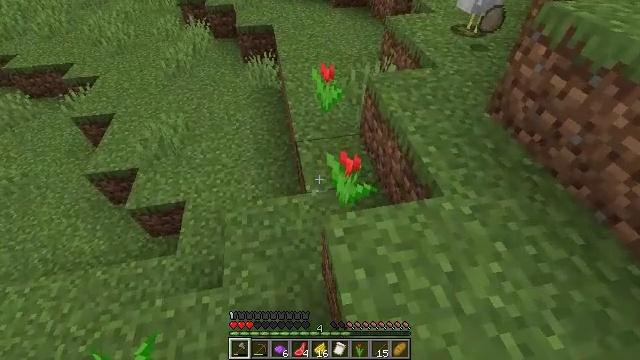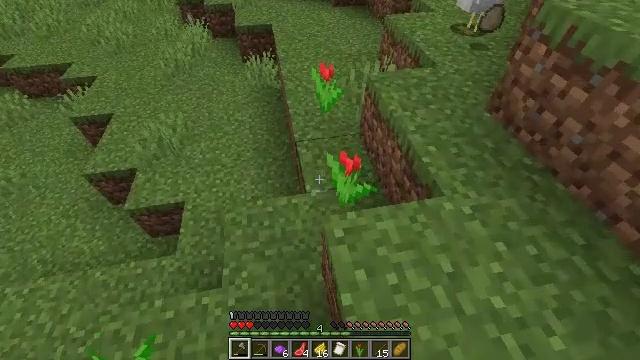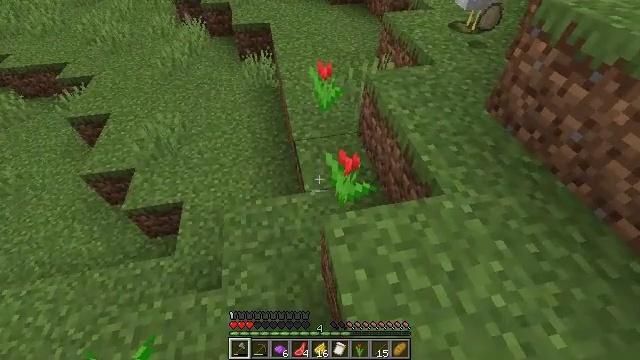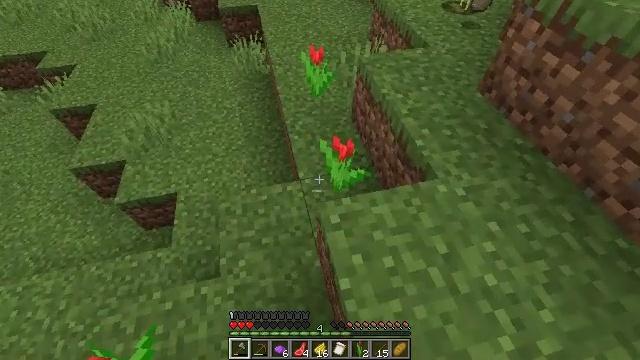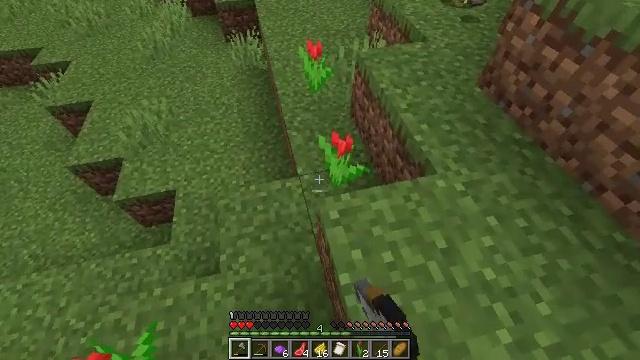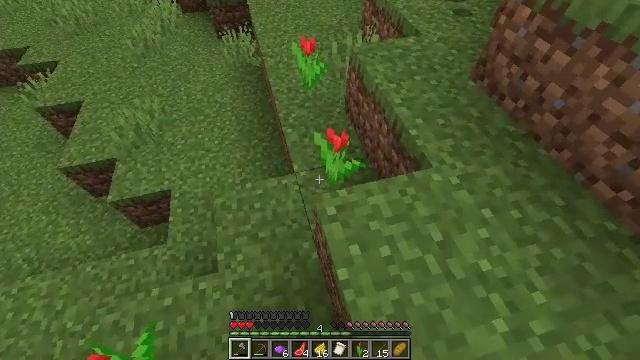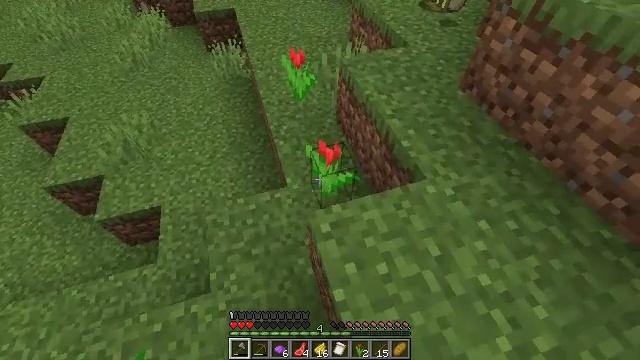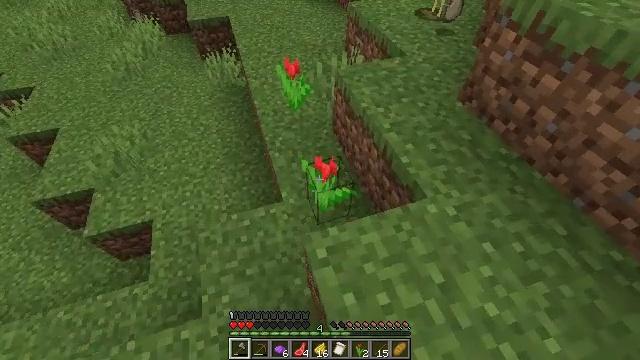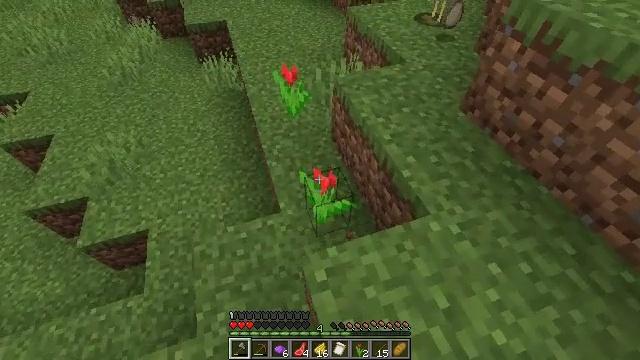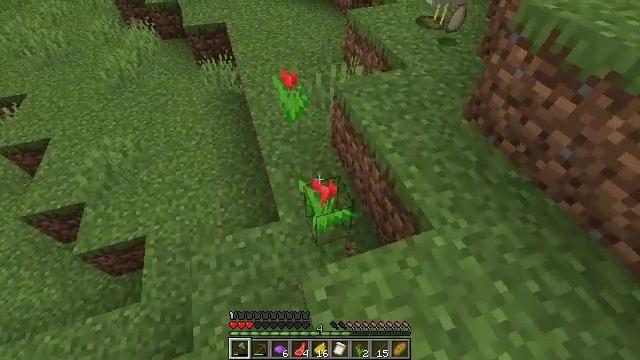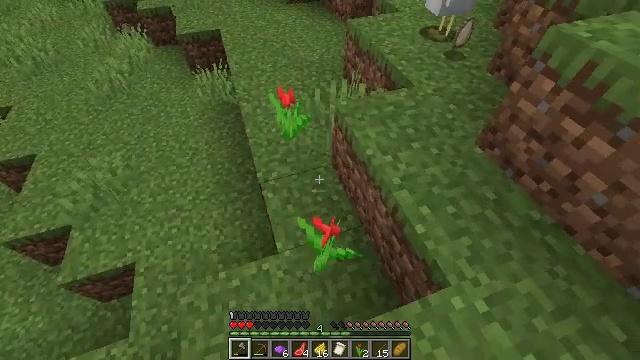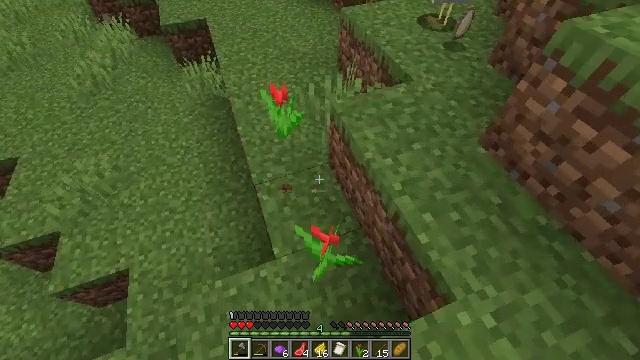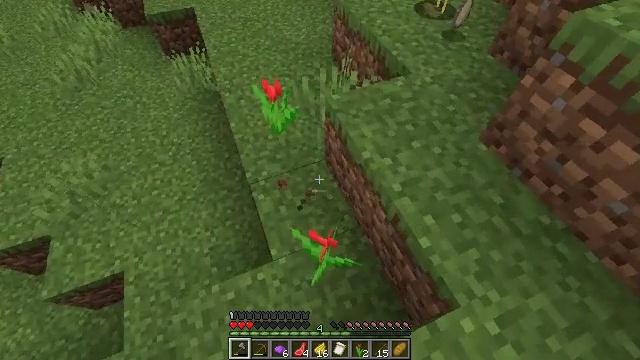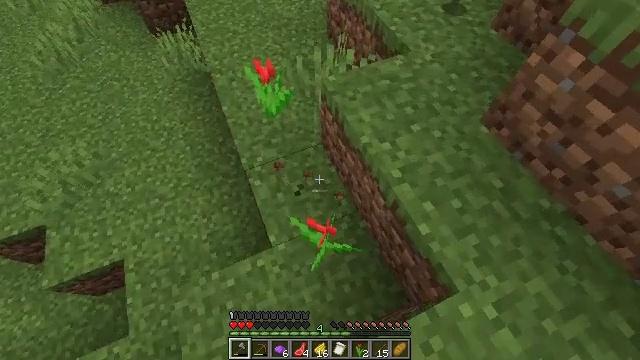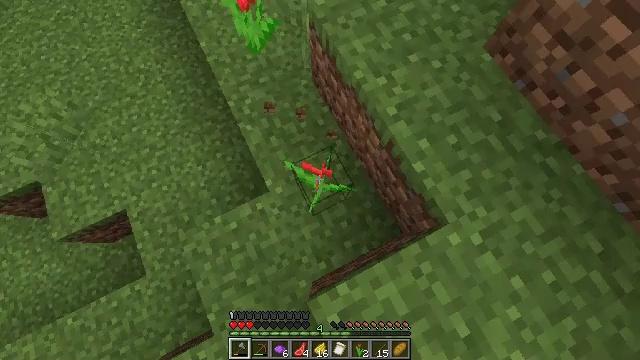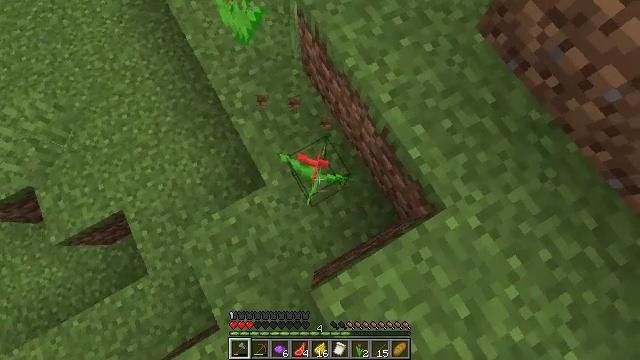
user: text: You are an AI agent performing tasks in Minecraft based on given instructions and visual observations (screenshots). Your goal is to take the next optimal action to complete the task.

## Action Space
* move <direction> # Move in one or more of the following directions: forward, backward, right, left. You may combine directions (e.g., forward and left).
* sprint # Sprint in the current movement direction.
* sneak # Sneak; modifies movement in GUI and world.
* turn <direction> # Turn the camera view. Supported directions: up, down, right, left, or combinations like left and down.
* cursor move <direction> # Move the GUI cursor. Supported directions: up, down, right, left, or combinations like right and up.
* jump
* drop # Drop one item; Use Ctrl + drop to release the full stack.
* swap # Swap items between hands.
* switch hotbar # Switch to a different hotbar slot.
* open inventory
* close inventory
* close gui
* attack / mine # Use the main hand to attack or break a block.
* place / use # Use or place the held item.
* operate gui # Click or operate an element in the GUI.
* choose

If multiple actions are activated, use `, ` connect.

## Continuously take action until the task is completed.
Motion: motion action
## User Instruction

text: Attack the red tulip to obtain it.
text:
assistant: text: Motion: no_op
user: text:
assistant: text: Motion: no_op
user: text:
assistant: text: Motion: turn right and down, attack / mine
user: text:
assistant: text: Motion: attack / mine
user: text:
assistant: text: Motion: turn right
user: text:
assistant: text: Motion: move forward, turn right and up
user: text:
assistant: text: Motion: move forward
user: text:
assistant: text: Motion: move forward
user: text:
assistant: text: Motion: move forward
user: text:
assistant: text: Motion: move forward
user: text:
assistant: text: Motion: move forward, turn right and down, attack / mine
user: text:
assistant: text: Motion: turn right and down, attack / mine
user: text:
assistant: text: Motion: turn right and down, attack / mine
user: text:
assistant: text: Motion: turn right and down
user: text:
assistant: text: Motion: turn right and down
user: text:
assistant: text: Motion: no_op
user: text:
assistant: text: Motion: turn down
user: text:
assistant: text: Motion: turn right and down
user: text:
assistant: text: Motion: turn right and down
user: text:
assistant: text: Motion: turn right and down, attack / mine
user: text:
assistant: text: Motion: attack / mine
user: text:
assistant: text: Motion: turn up, attack / mine
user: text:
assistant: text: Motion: turn up
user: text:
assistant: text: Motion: turn up
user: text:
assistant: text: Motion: turn left and up
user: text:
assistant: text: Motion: turn left and up
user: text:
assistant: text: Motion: no_op
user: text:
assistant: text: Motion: attack / mine
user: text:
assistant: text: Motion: attack / mine
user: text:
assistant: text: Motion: attack / mine